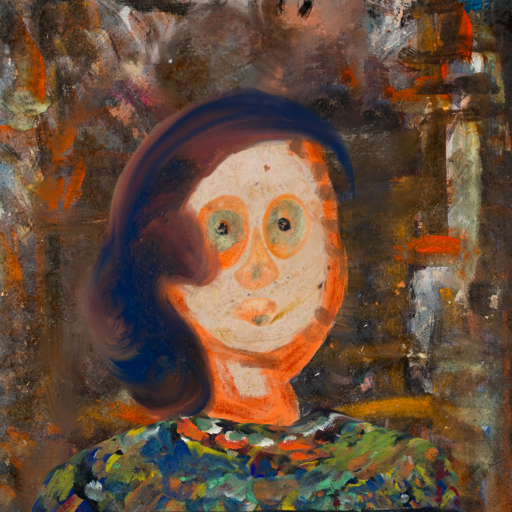
Background: GypsyQueen, Head And Neck Front: Rupkatha, Face Front: Childish, Bust: An_Impression, Hair Front: Mother_And_Son_Son, Head Accessory: Blank, Second Necklace: Blank, Necklace: Blank, Baby: Blank